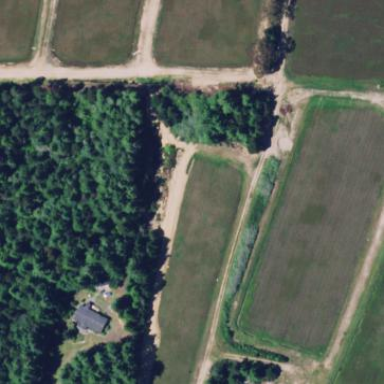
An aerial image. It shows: Farmland with cranberries as the crop.